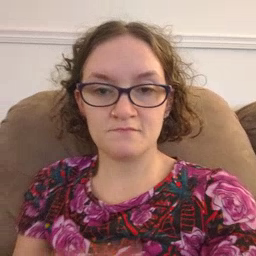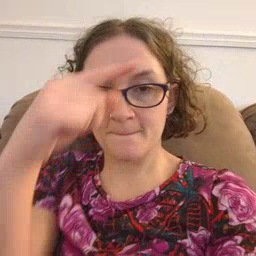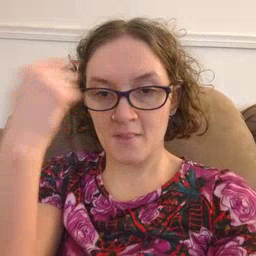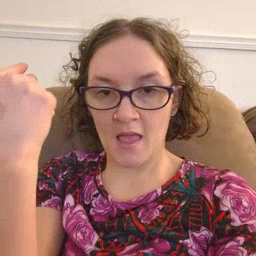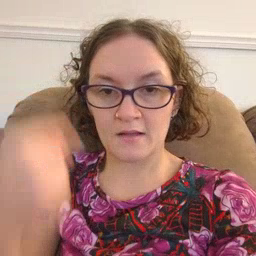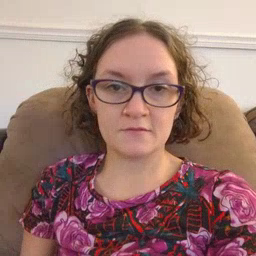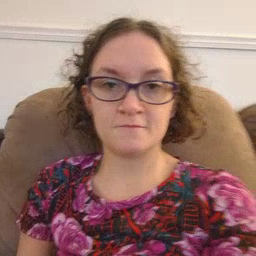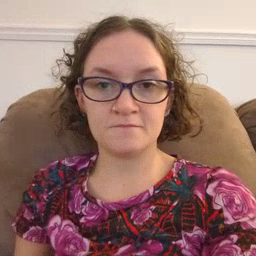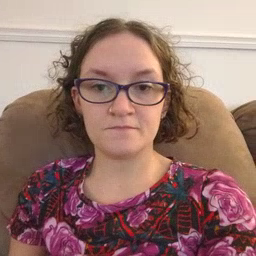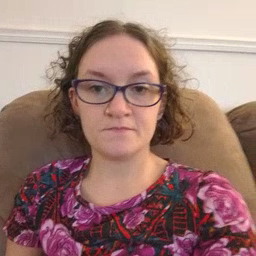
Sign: black